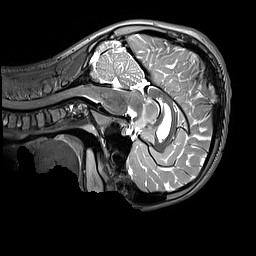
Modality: T2w
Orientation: sagittal
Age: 12
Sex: male
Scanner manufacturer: siemens
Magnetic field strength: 3 T
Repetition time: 3.2 s
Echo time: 0.408 s